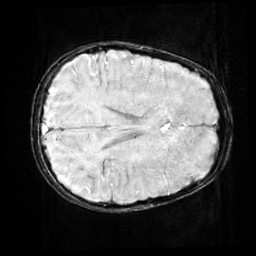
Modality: SWI
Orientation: axial
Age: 9
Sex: female
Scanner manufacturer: siemens
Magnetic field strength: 3 T
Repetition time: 0.027 s
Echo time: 0.02 s